Question: I have a scenario as given in the below workflow diagram using core service.

1. First step is manual step author will create/edit content and finish the activity and it is assigned to everyone.
2. In the second step, I want to do filter the users based on their groups.
3. In the third step, couple of scenario a. If the user belongs to group "A" I want to list out all the next 3 available activities, User A can choose any one of these 3 activities. b. If the user belongs to group "B", I want to list out "Reviewer" and "Approver" activity as next activity, user b can select any one of these 2.
Can any one give some idea to achieve this?
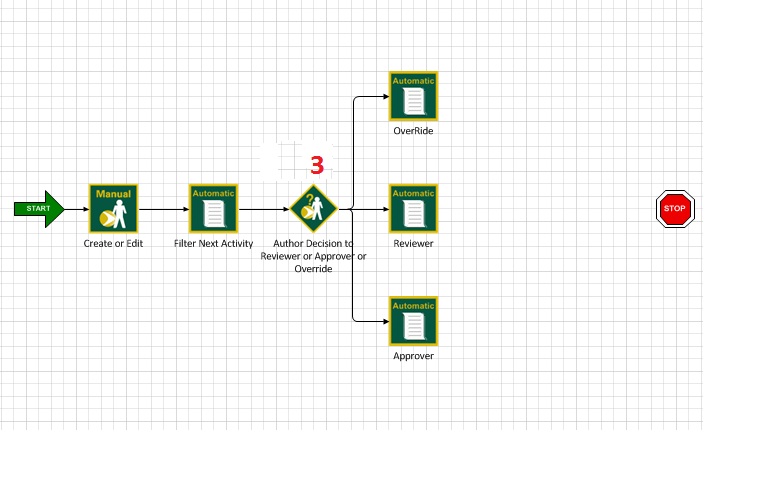
Answer: You should turn your problem around. Yes, it is possible, but the amount of knowledge required will be a huge barrier for you to implement.
So, instead think about it differently.
- - -
Worst case scenario you'll have repeated activities (not in name, but in function), and you saved yourself about 2 months of headaches trying to cope with the learning curve of doing CME extensions.